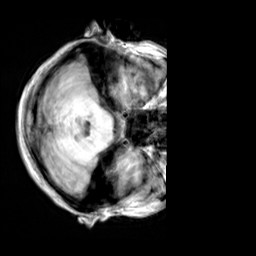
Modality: T1w
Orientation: axial
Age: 25
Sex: female
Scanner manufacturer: siemens
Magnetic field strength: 3 T
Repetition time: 2.3 s
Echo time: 0.00303 s